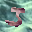
Label: 3